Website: bh-photo
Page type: customer-info-address
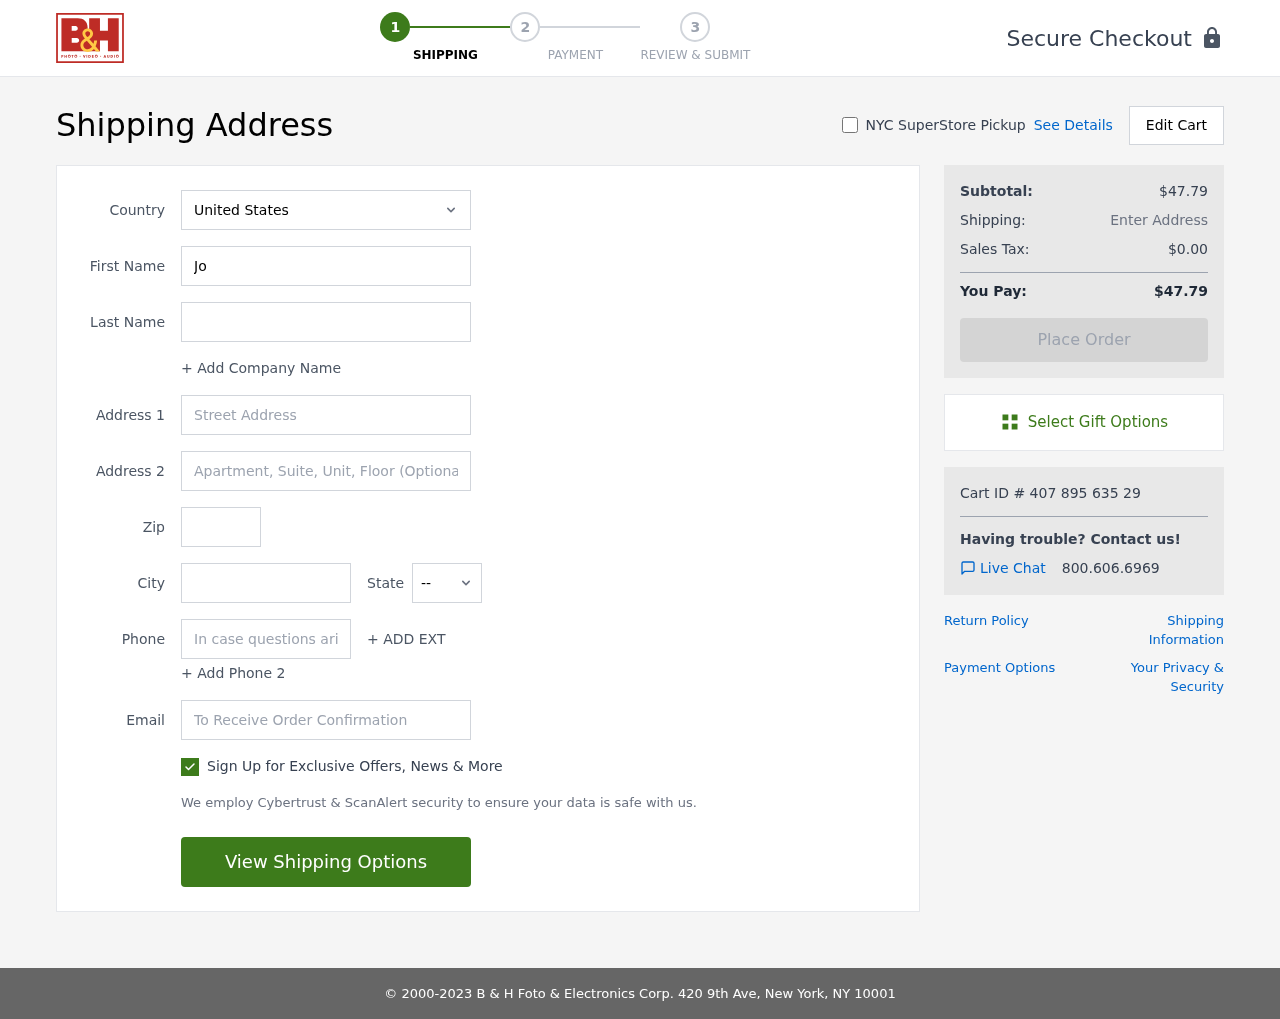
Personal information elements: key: PII_CITY
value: Charlesberg
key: PII_COUNTRY
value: United States
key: PII_EMAIL
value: johnwilliams@hotmail.com
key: PII_FIRSTNAME
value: John
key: PII_LASTNAME
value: Williams
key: PII_PHONE
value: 5046653885
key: PII_POSTCODE
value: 43145
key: PII_STATE_ABBR
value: CT
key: PII_STREET
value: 2588 Lopez Forge Suite 668
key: PII_STREET2
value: Apt. 429
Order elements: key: ORDER_SUBTOTAL
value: $47.79
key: ORDER_TAX
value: $0.00
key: ORDER_TOTAL
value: $47.79
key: ORDER_ID
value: Cart ID # 407 895 635 29